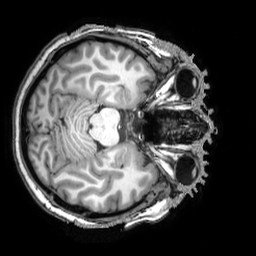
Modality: T1w
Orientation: axial
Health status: healthy
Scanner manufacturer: philips
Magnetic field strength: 3 T
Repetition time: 0.008103 s
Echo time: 0.003707 s